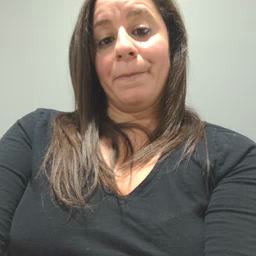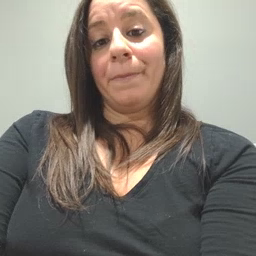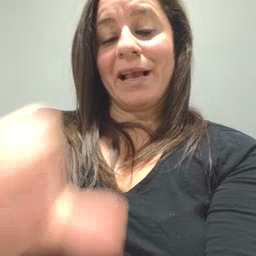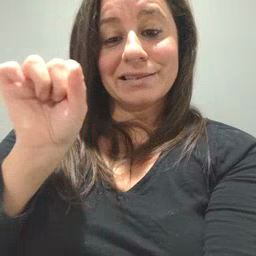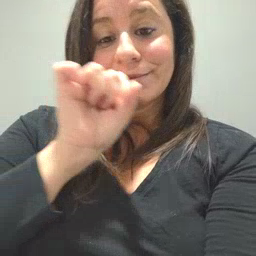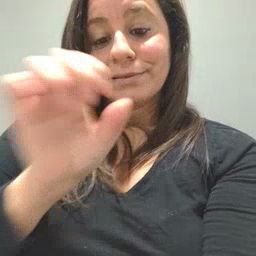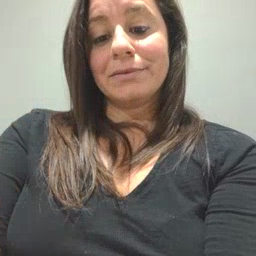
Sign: carrot